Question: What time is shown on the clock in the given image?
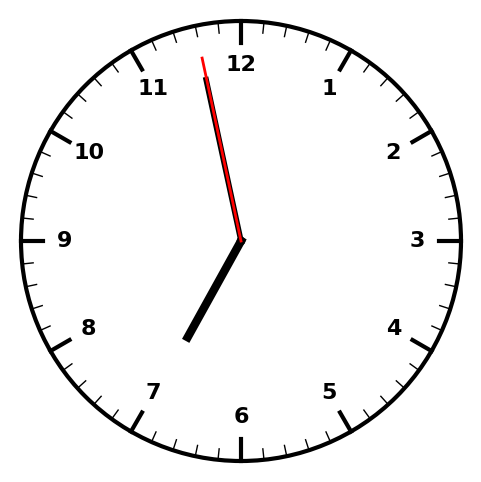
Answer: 06:57:58